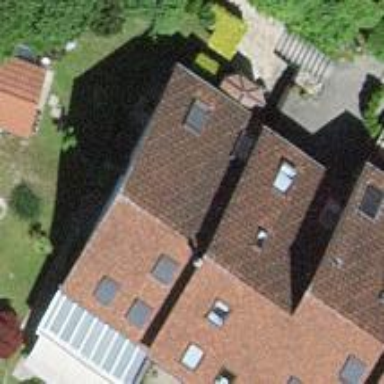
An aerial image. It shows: House with gabled roof. The roof extends across the building.